Question: I have installed the <URL>.
How can I enable the design-time support in Visual Studio 2013?

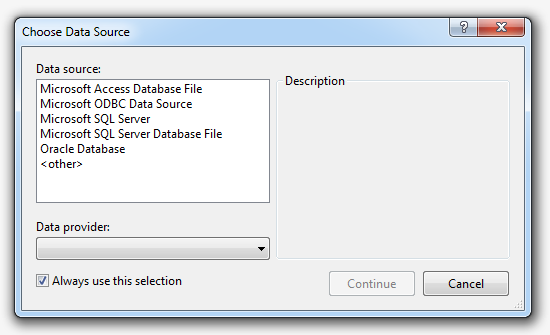
Answer: I don't know if you got it to work, but for me your steps were only half the story.
A lot of additional fiddling around was required to generate an EDMX.
Posted the steps here:
<URL>
Hope it helps.